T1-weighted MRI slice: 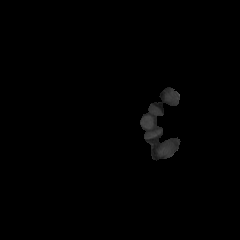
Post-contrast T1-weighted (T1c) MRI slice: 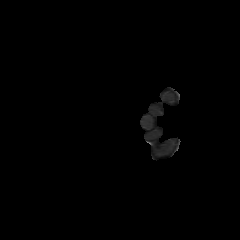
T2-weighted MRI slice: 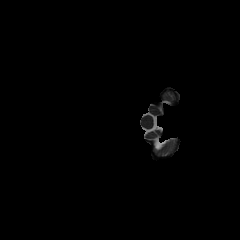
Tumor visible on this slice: no